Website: crate-barrel
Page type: billing-address
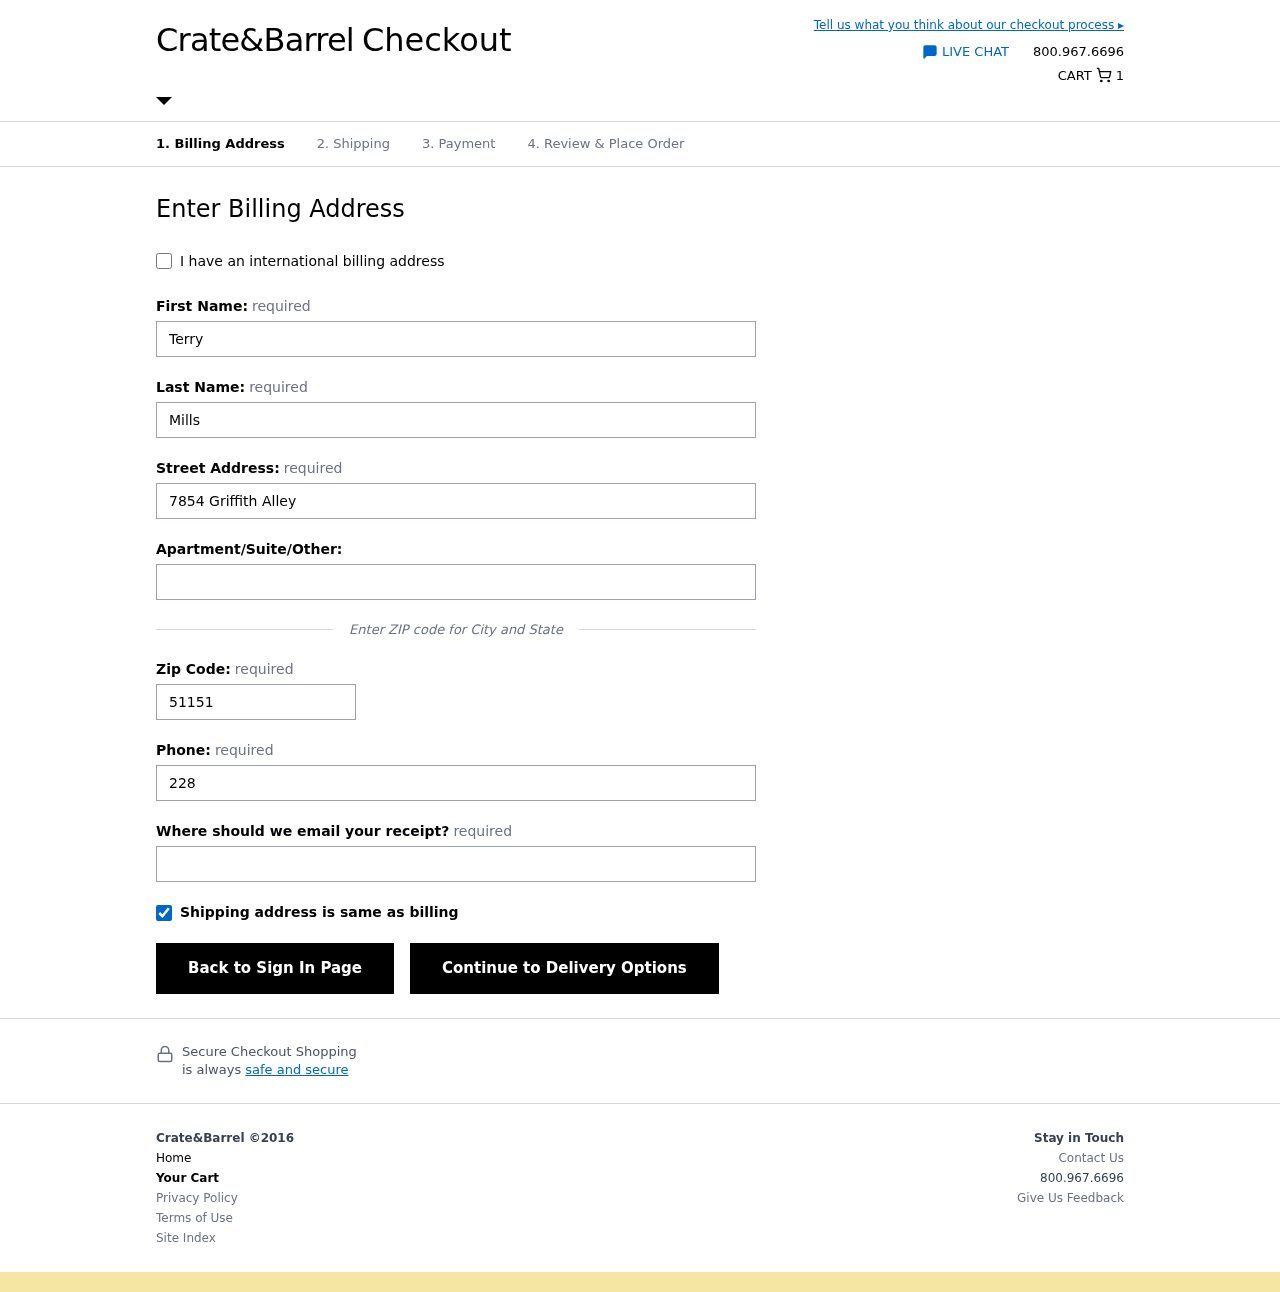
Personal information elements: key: PII_EMAIL
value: terry.mills@yahoo.com
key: PII_FIRSTNAME
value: Terry
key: PII_LASTNAME
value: Mills
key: PII_PHONE
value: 2289376102
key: PII_POSTCODE
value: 51151
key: PII_STREET
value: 7854 Griffith Alley
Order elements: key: ORDER_NUM_ITEMS
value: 1